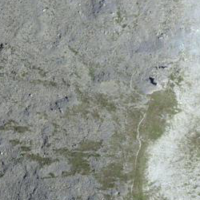
EUNIS habitat code: 31
Species observed at this site:
Draba aizoides